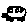
Label: car